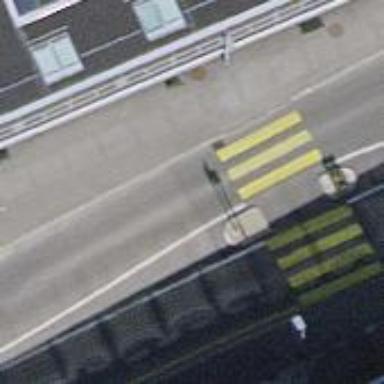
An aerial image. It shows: Zebra crossing with pedestrian island.